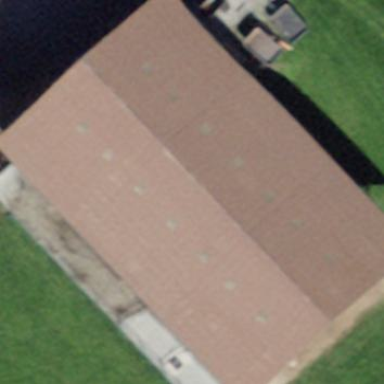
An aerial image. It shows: Rural barn.